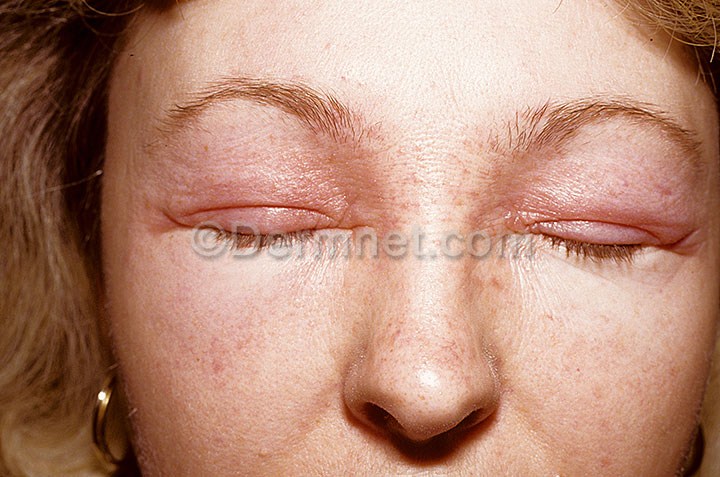
Disease: Eczema Photos